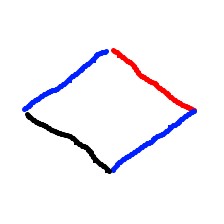
Shape: rhombus